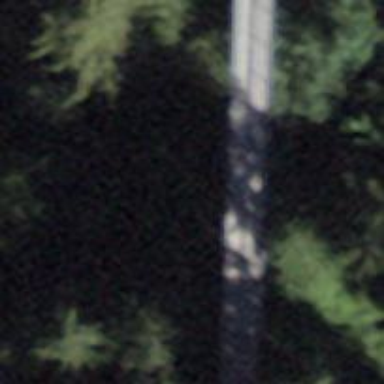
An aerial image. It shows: Path crossing over beam bridge.